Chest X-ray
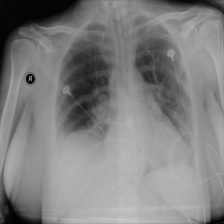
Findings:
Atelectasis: positive
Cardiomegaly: negative
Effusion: negative
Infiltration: negative
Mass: negative
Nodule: negative
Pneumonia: negative
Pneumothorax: positive
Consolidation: negative
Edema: negative
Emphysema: negative
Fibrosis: negative
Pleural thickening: negative
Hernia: negative